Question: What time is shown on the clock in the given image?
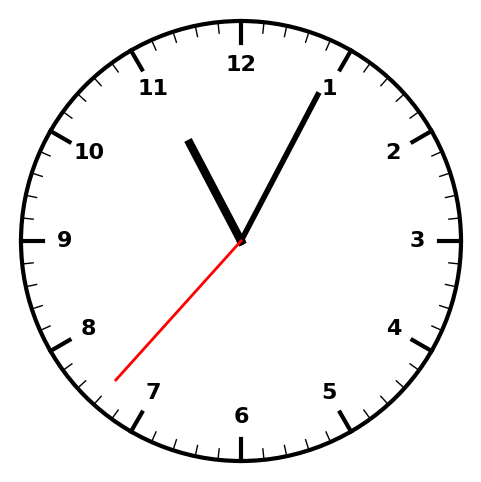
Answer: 11:04:37